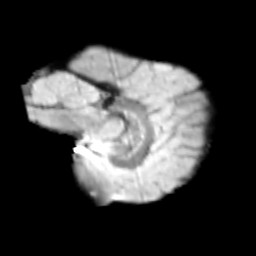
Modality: T2w
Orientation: sagittal
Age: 11
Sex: male
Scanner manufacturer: siemens
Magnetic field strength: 3 T
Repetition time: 3.8 s
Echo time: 0.07 s